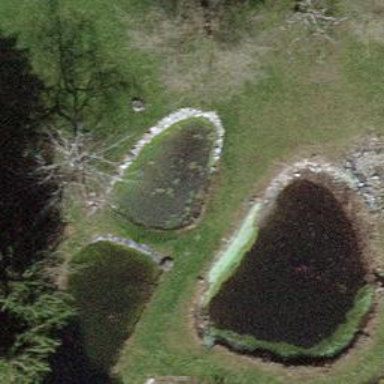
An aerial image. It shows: Pond with natural water.